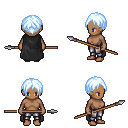
a pixel art fantasy rpg character, female body template, human, dark skin, black cape, metal pants, white cyan parted hairstyle, spear, four views (front, back, left, right), 2x2 character sprite sheet, small pixel art, hard edges, no anti-aliasing